Question: I am looking for a flowchart plugin for eclipse (I am using eclipse for Android) and stumbled upon 'CodeRocket for Eclipse'.
-
I tried 'Code Rocket for Eclipse'.
Did it exactly as described <URL> but I am getting this error
'Could not create the view: Plug-in com.rapidqualitysystems.coderocket.ui was unable to load class com.rapidqualitysystems.coderocket.views.EclipseFlowchartEditor.'

Any help will be highly appreciated.
The full stacktrace will clutter the screen and is <URL> and starting five line are below
'''
java.lang.UnsupportedClassVersionError: com/rapidqualitysystems/coderocket/views/EclipseFlowchartEditor : Unsupported major.minor version 51.0
at java.lang.ClassLoader.defineClass1(Native Method)
at java.lang.ClassLoader.defineClassCond(ClassLoader.java:631)
at java.lang.ClassLoader.defineClass(ClassLoader.java:615)
at org.eclipse.osgi.internal.baseadaptor.DefaultClassLoader.defineClass(DefaultClassLoader.java:188)
'''
First error was that 'Code Rocket for Eclipse' worked with Java 7 only. I upgraded my Java to 7, later Support for the 'CodeRocket for Eclipse' informed that the software only works with 32-bit version of eclipse.
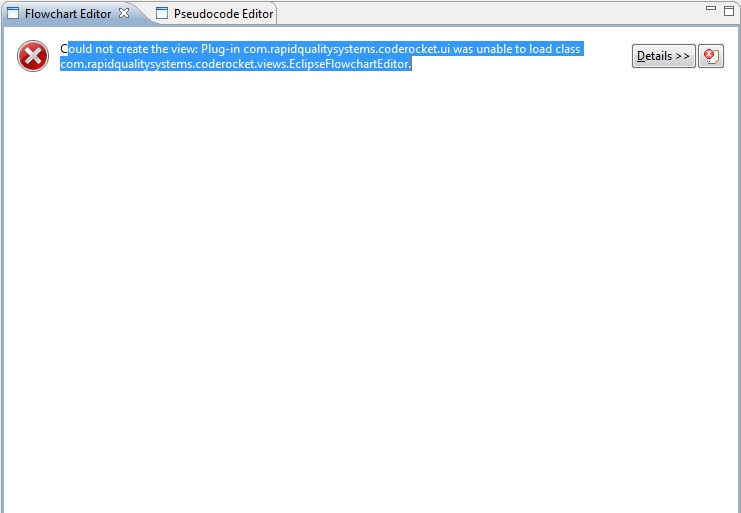
Answer: The most likely cause of your problem ist that
- -
Sometimes its very tricky to track down such kinds of problems.
- - -